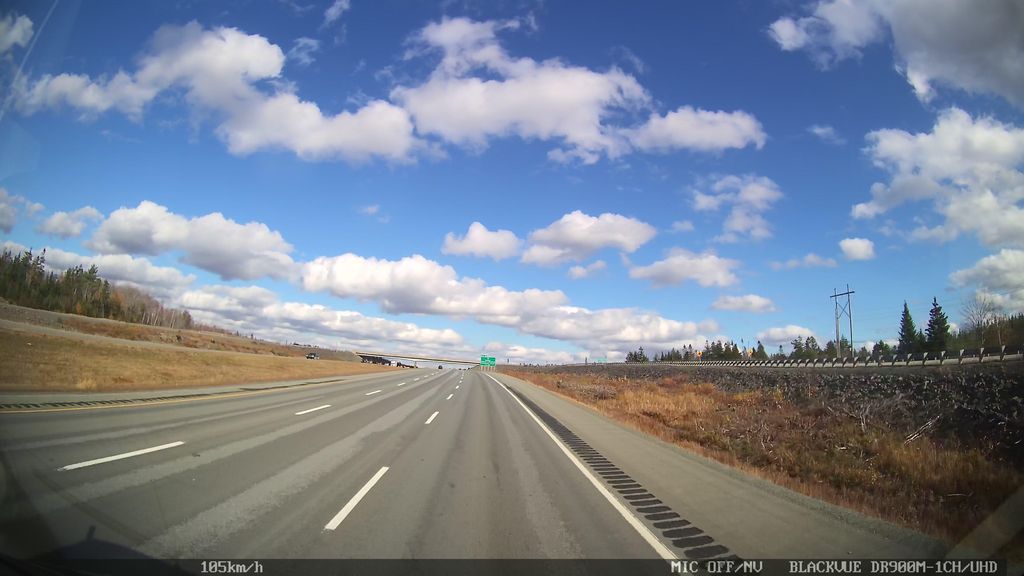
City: halifax